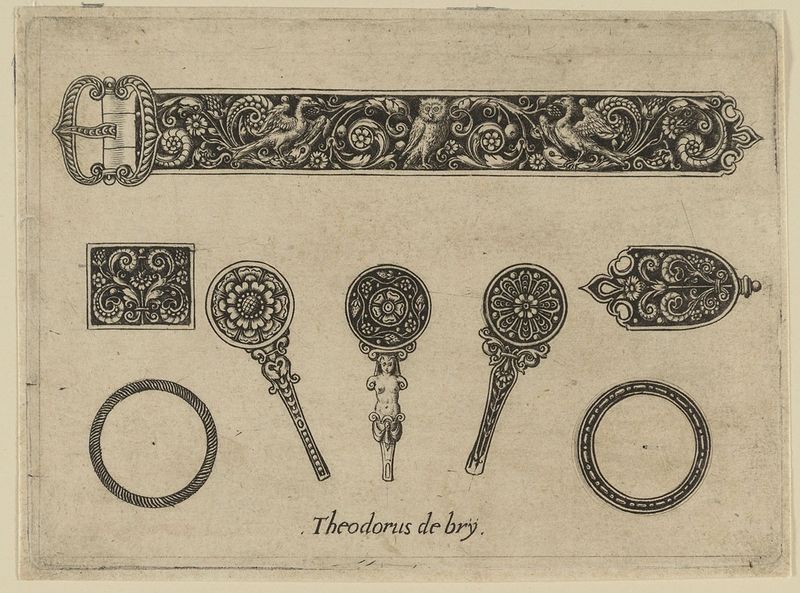
Titel: Gürtel und Ringe, Blatt aus einer Folge von Goldschmiedearbeiten
Künstler: Theodor de Bry
Standort: Hamburg
Institution: Museum für Kunst und Gewerbe Hamburg
Schlagwörter: vogel, blume, blumen, schwarz, skizze, zeichnung, gürtel, tiere, vögel, brosche, rund, papier, grafik, graphik, ornamente, ring, fotografie, photographie, spange, schnalle, ringe, druckgraphik, druckgrafik, stich, kreise, gestalten, kunstgewerbe, fabelwesen, herme, gurt, kupferstich, eule, kunsthandwerk, ungeheuer, details, monster, groteske, fabeltier, fabeltiere, eulen, zwitterwesen, monstrum, accessoires, reproduktionen, goldschmiedearbeiten, industriedesign, druckerzeugnisse, schweifwerk, tierornamente, ornamentstich, vorlageblätter, schweifgroteske, ornament theodorus de bry gürtel eule, theodorus de bry